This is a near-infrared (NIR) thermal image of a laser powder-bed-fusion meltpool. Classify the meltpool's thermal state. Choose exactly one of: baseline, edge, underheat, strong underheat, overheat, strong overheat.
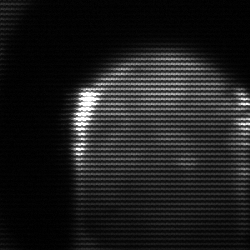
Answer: edge